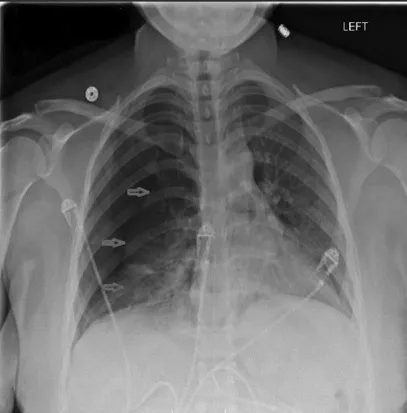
Recurrence of right pneumothorax three weeks after the patient's initial presentation (right).
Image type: radiology (x_ray)